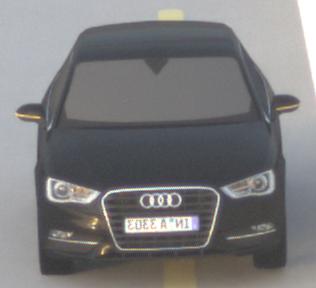
Make: Audi
Model: A3 1.2 TFSI
Detailed model: A3 (8V)
Model produced from: 2013/02
Model produced until: 2014/05
Doors: 3
Color: black
Road condition: dry road
Daytime: sunrise or sunset
Contrast: low contrast